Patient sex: M
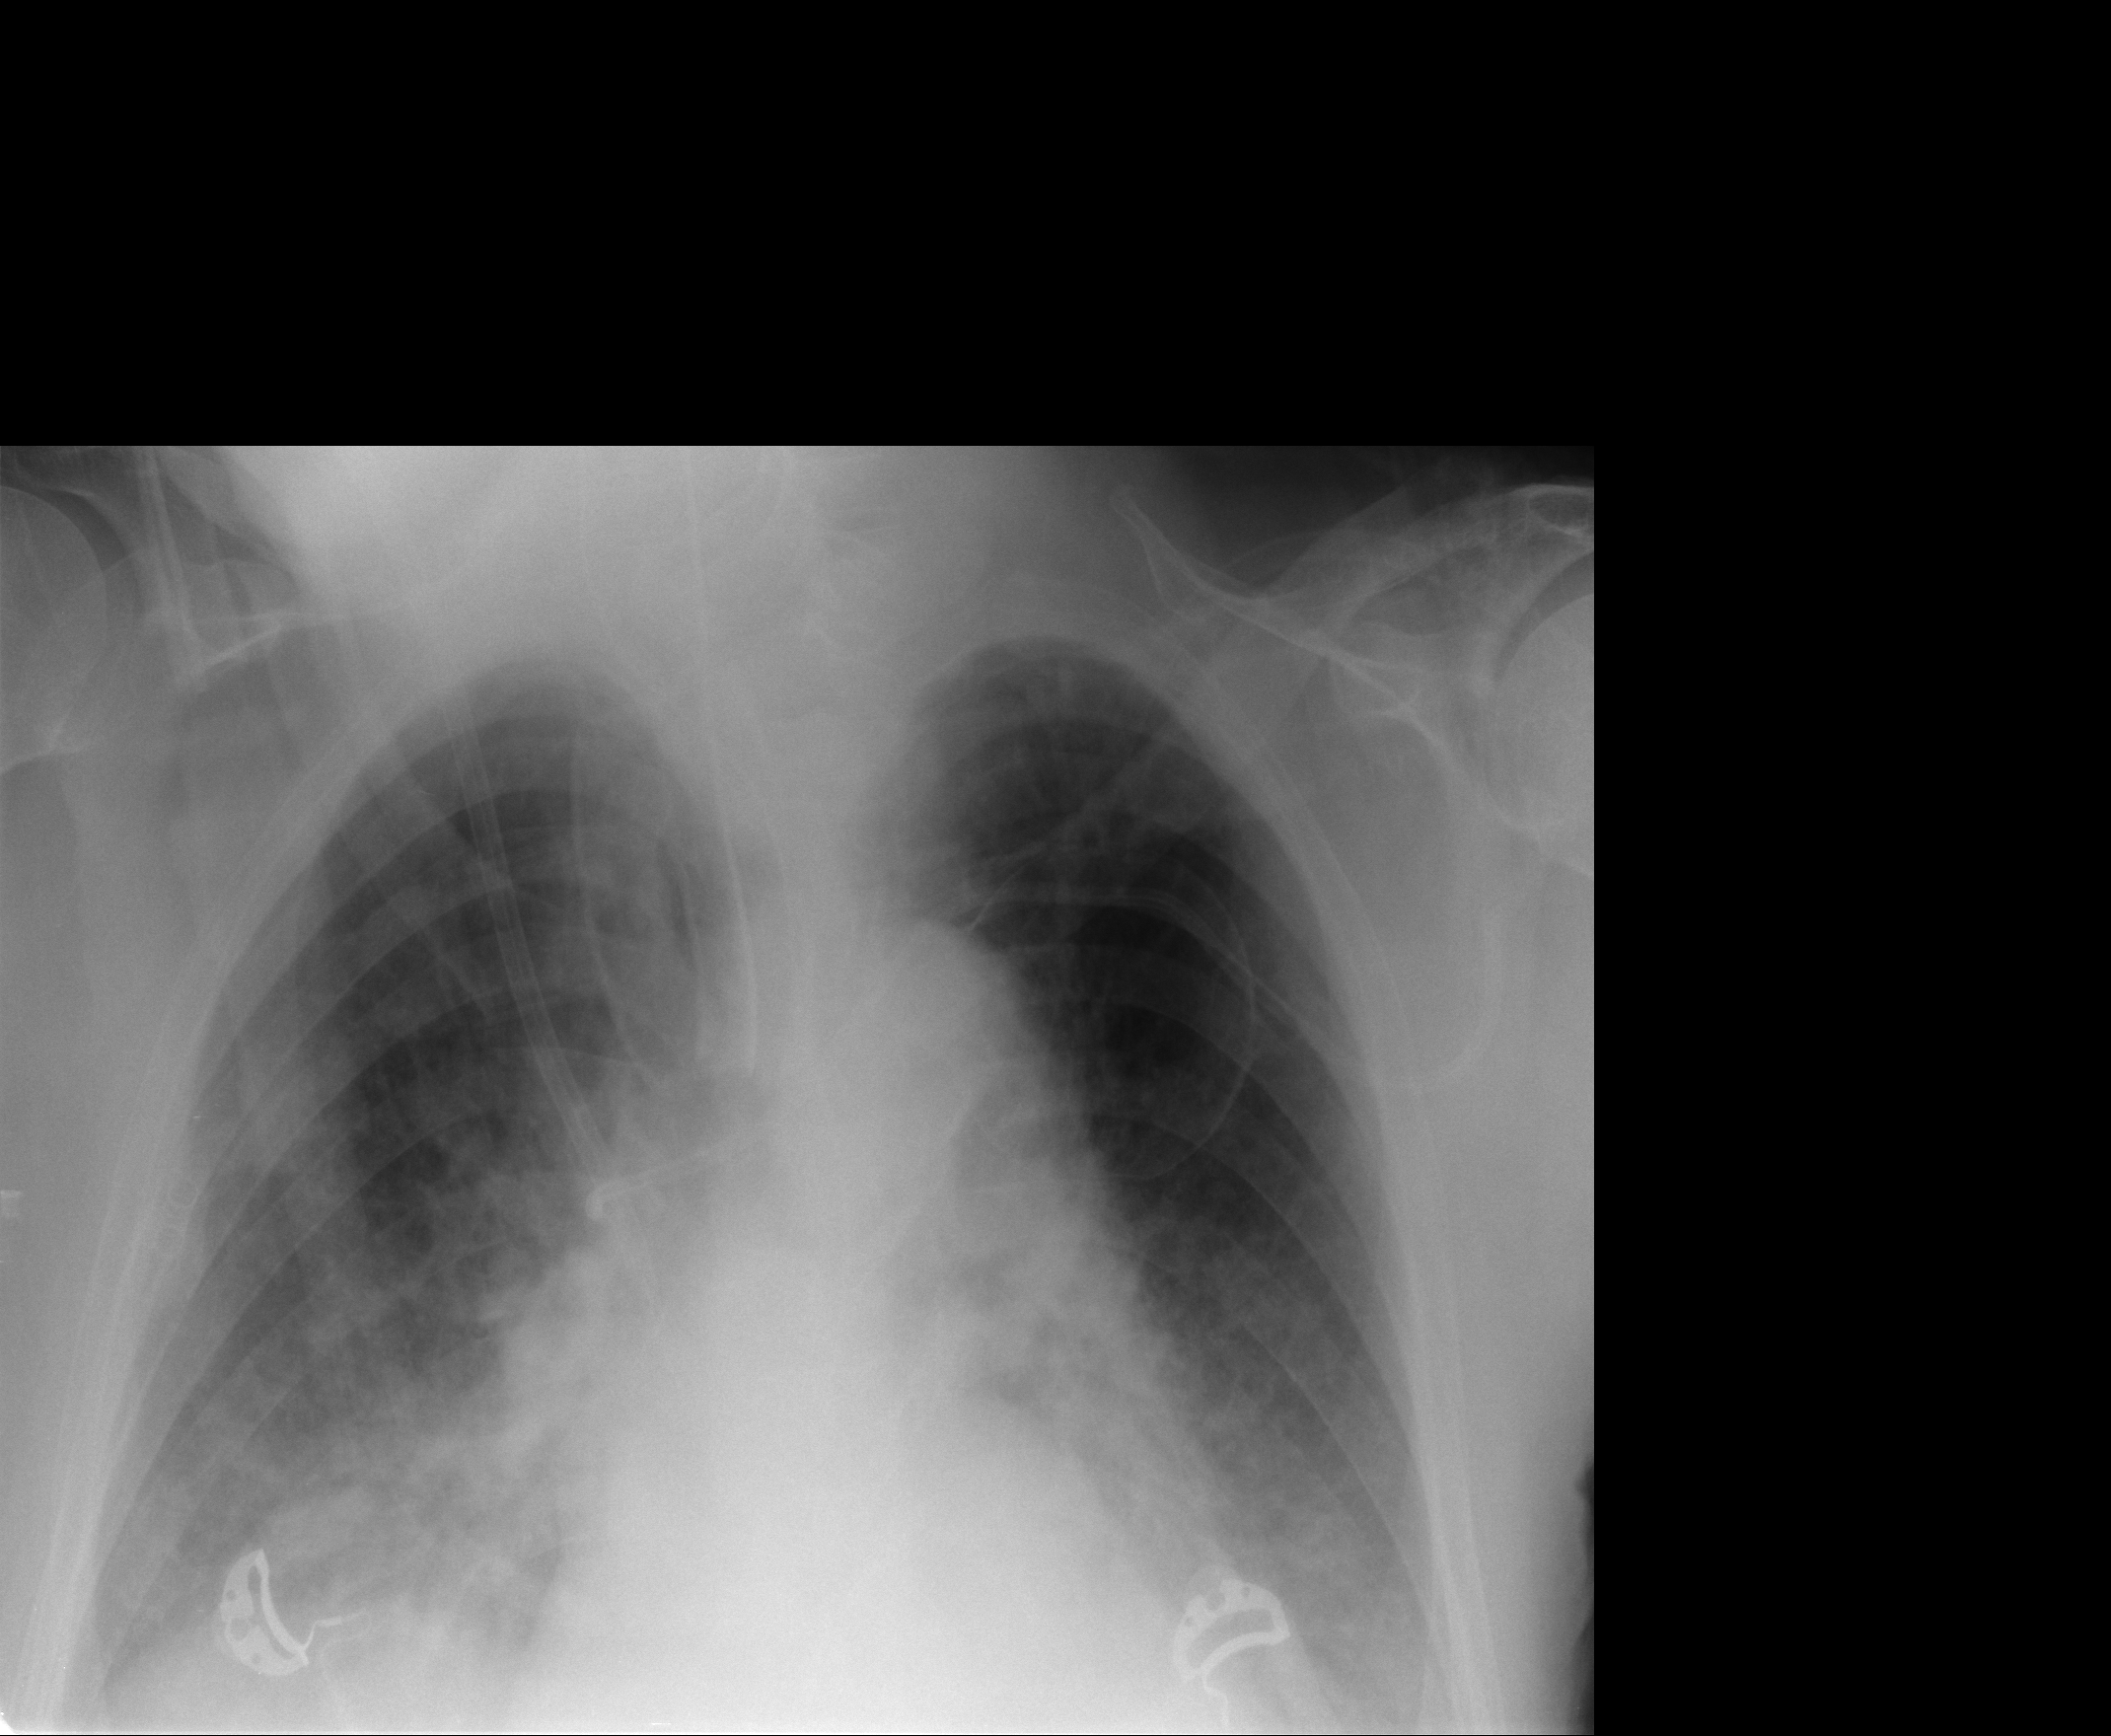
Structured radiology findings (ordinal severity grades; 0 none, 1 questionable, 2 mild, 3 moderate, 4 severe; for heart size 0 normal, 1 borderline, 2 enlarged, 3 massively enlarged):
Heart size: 0
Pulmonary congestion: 1
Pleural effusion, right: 1
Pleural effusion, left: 1
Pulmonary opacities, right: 2
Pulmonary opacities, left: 2
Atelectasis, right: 1
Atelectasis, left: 2